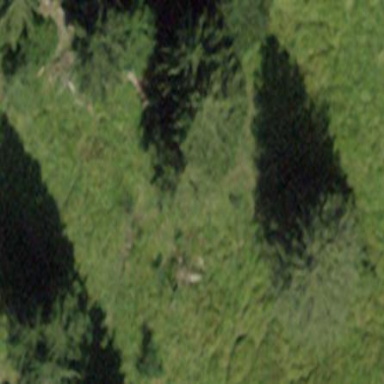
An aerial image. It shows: Forest area.